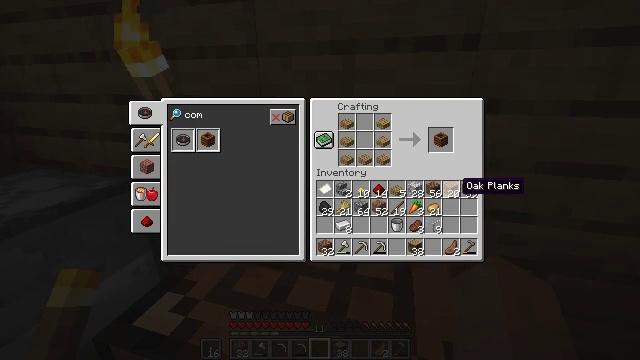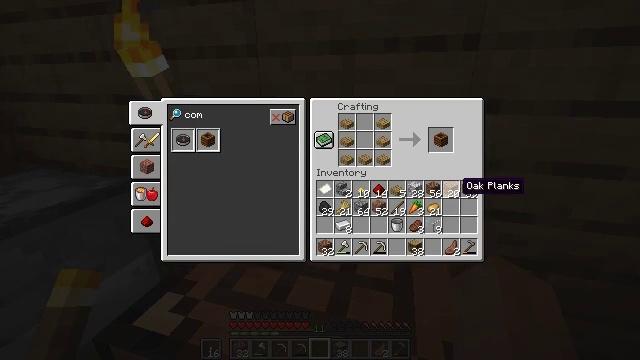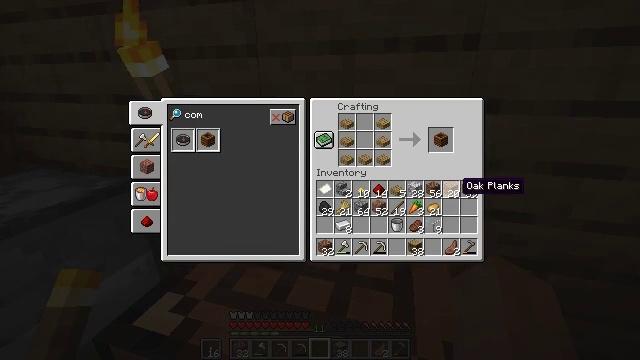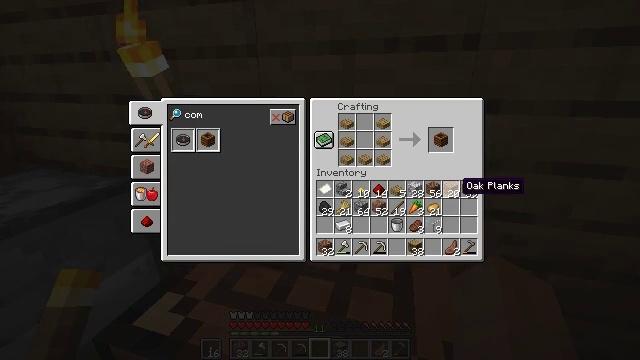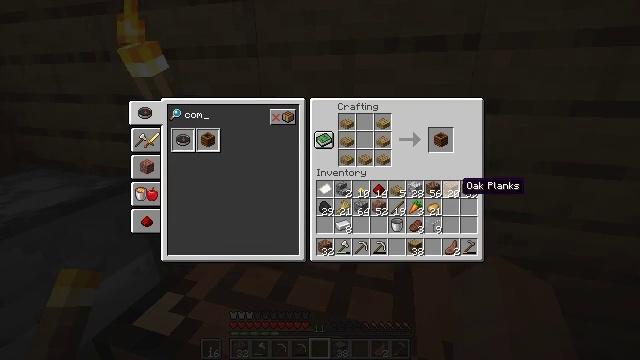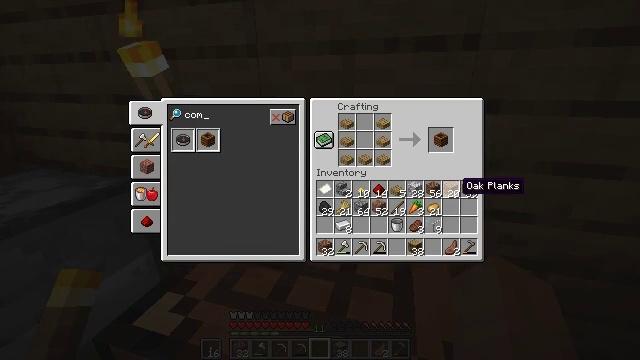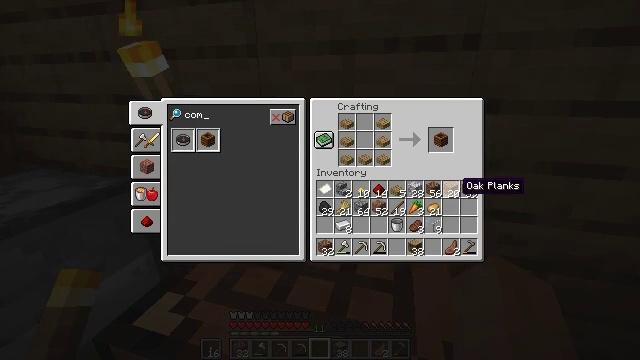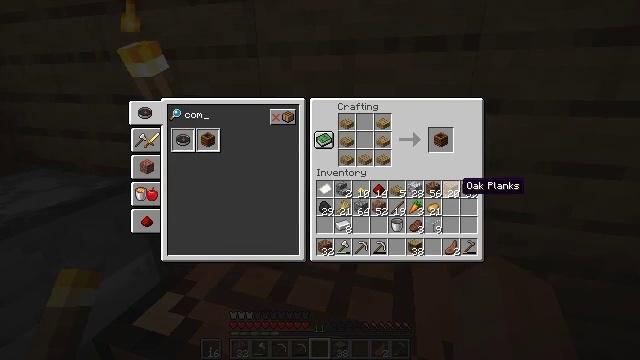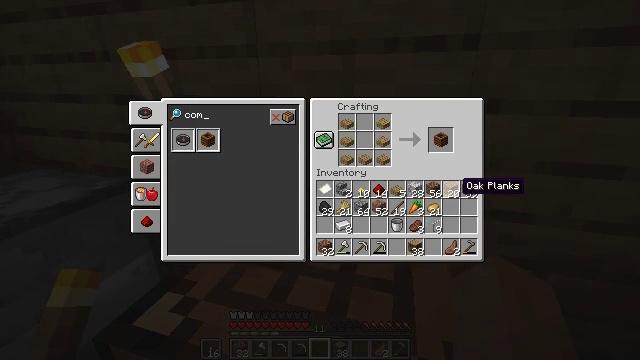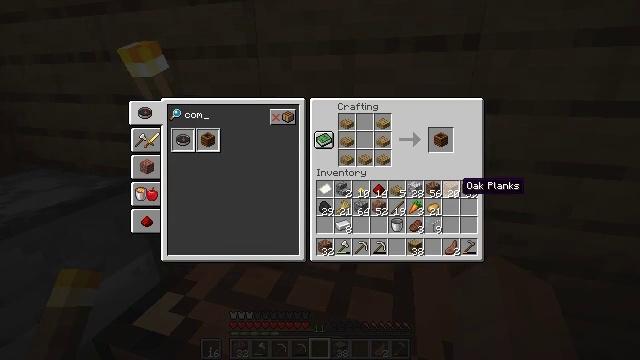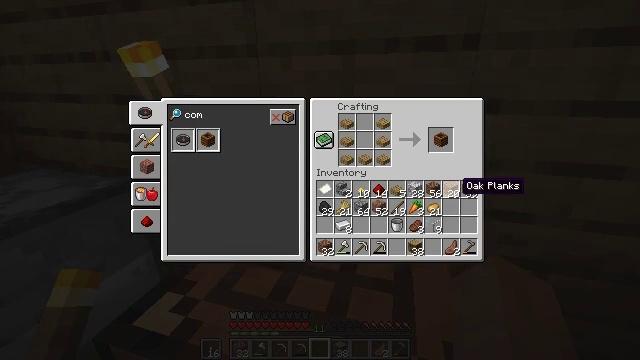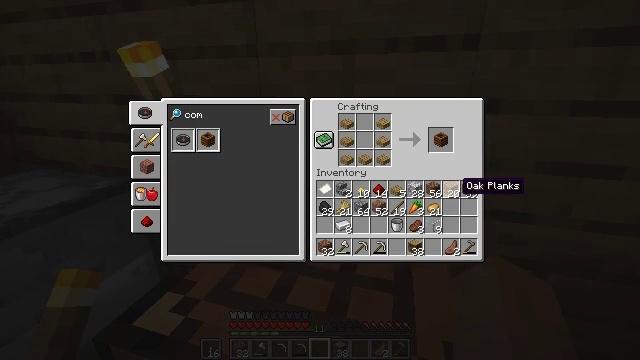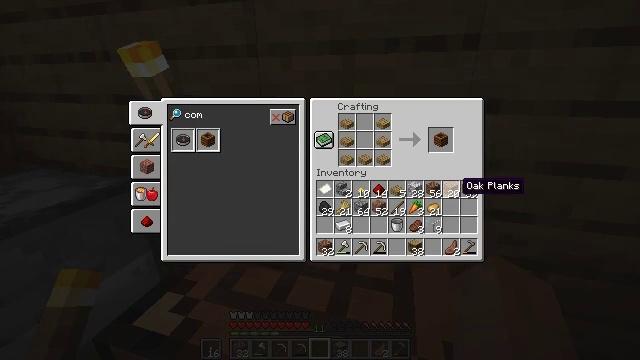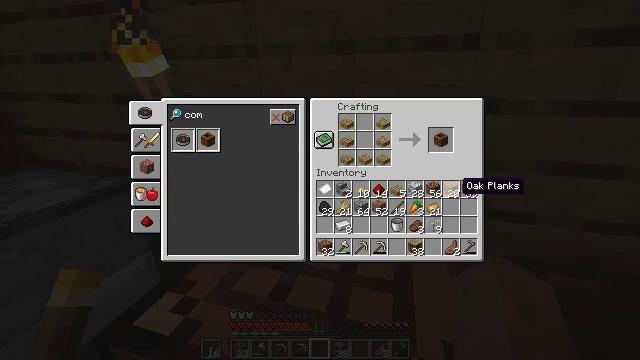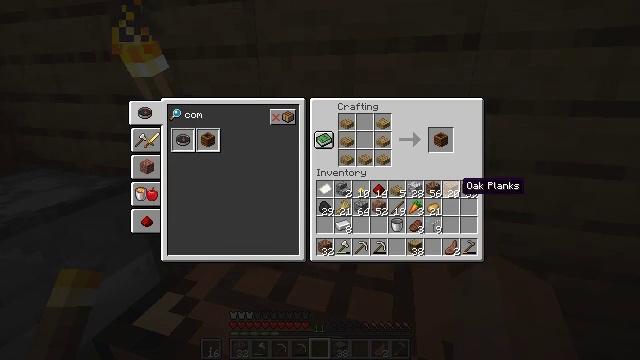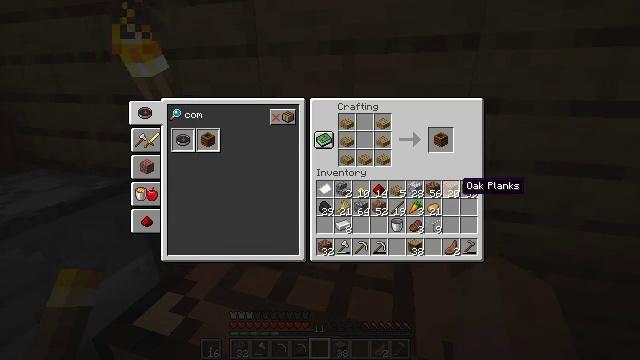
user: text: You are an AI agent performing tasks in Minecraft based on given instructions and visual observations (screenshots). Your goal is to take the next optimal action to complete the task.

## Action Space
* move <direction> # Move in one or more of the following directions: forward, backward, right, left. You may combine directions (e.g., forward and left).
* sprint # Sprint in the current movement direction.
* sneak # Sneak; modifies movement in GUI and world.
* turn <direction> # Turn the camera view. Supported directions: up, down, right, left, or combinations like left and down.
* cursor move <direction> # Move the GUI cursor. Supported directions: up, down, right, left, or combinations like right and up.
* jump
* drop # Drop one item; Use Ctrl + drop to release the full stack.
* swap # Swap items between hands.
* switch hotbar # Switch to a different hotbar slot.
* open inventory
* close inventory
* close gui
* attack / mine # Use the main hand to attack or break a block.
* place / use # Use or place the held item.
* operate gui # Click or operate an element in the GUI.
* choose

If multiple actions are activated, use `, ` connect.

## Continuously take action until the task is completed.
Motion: motion action
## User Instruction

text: Craft a composter using the crafting grid.
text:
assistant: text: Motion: no_op
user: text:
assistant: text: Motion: no_op
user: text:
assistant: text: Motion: no_op
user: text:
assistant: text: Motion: no_op
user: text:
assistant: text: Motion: no_op
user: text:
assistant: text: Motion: no_op
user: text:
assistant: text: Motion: no_op
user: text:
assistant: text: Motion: no_op
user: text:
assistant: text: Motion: no_op
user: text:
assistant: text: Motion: no_op
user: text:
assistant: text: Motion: no_op
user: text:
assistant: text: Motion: no_op
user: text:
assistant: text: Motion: no_op
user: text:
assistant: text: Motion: no_op
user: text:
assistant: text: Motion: no_op
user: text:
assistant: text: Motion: no_op
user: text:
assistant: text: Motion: no_op
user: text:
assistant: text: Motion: cursor move left
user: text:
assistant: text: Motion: no_op
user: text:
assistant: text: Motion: no_op
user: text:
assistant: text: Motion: no_op
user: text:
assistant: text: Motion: no_op
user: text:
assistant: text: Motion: no_op
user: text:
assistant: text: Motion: no_op
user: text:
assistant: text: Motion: no_op
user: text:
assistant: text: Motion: cursor move left
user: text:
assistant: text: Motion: no_op
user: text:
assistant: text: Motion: no_op
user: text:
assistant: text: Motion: no_op
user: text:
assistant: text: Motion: no_op